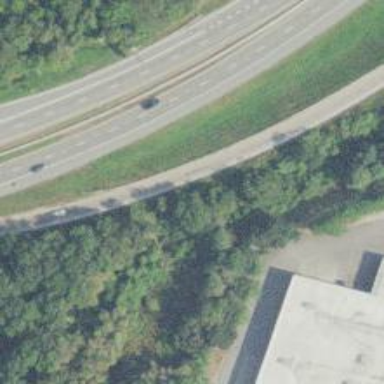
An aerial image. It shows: Expressway trunk link with asphalt surface.